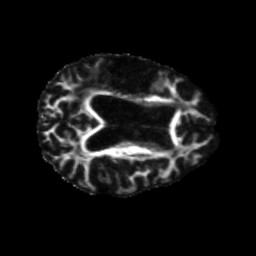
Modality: FA
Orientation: axial
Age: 68
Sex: male
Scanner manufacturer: siemens
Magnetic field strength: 3 T
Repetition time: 5.25 s
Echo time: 0.08 s